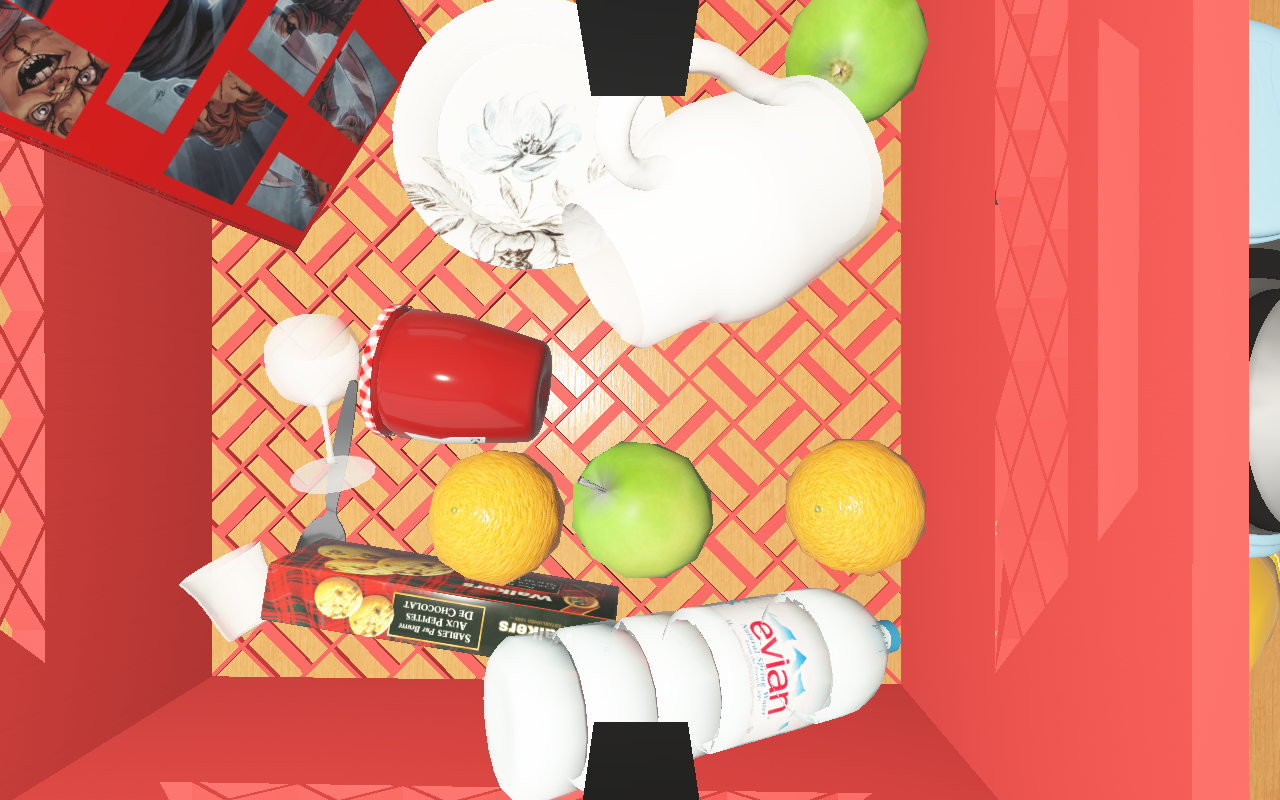
Objects in the scene:
carafe
apple
apple
orange
orange
plate
wineglass
cereal box
cereal box
biscuit box